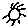
Label: sun